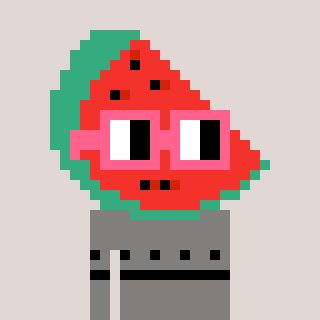
a pixel art character with square pink glasses, a watermelon-shaped head and a bluegrey-colored body on a warm background